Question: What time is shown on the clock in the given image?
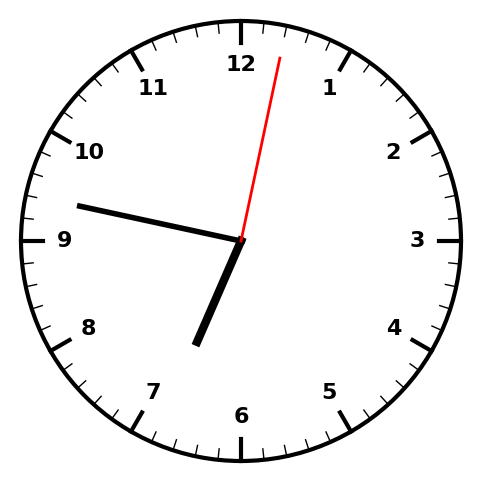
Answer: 06:47:02